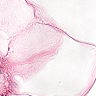
Metastatic tissue present: no